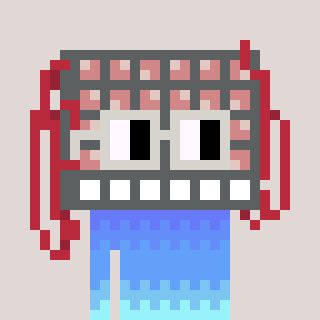
a pixel art character with square light gray glasses, a turing-shaped head and a grayscale-colored body on a warm background